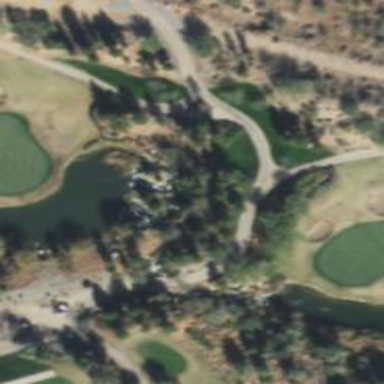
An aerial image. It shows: Service road used as golf cart path.